Interaction volume radius: 5 \u00c5
Interaction volume height: 20 \u00c5
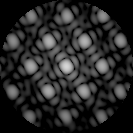
Disorder parameter: 0.108